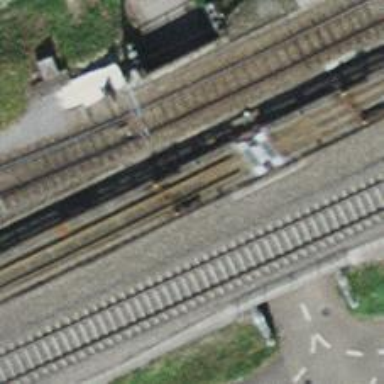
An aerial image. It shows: Single-track railway bridge with contact lines for electrification.